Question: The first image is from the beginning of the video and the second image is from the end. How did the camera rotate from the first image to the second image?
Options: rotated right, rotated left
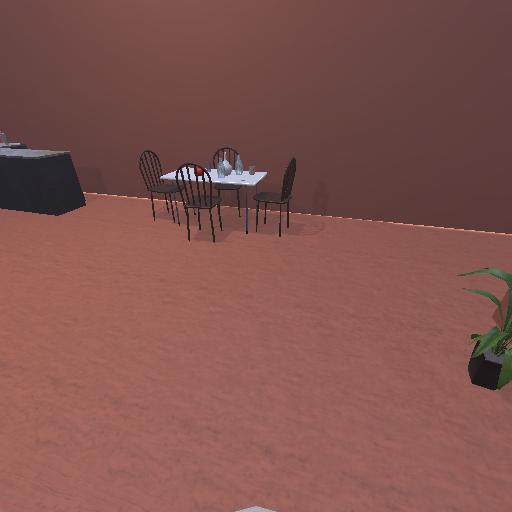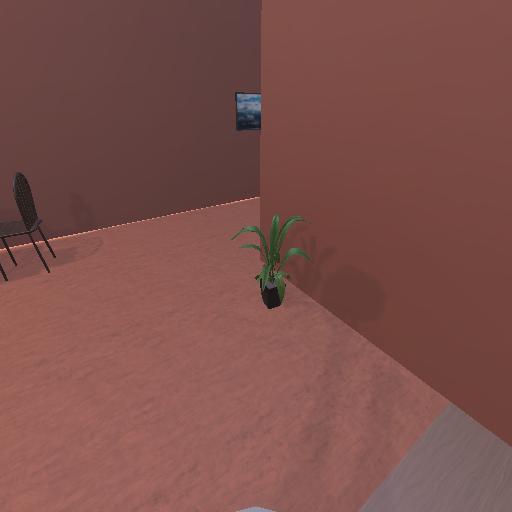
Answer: rotated right